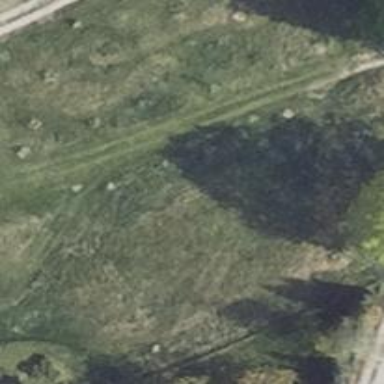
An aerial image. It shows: Grass track with Grade 4 tracktype.